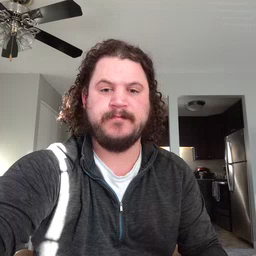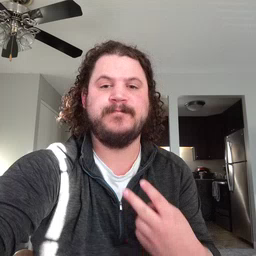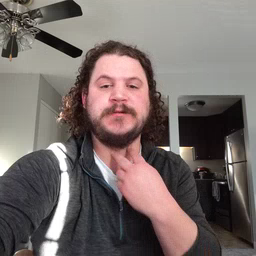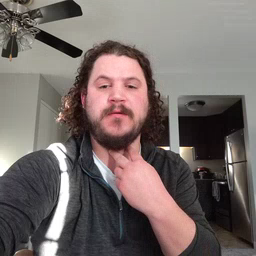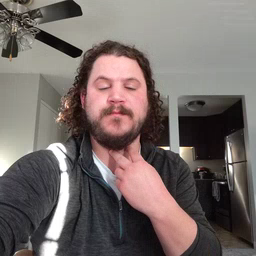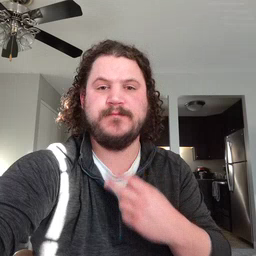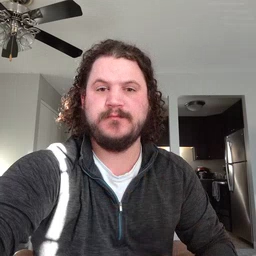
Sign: stuck